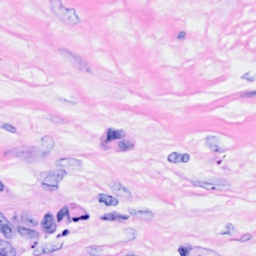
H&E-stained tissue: Breast